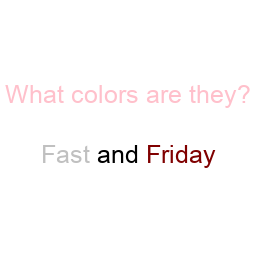
Color: silver, maroon
Background color: white
Question text color: pink